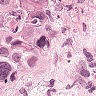
Metastatic tissue present: yes